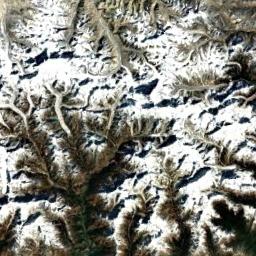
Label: snowberg